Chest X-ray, PA view. Patient: 69 years old, sex F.
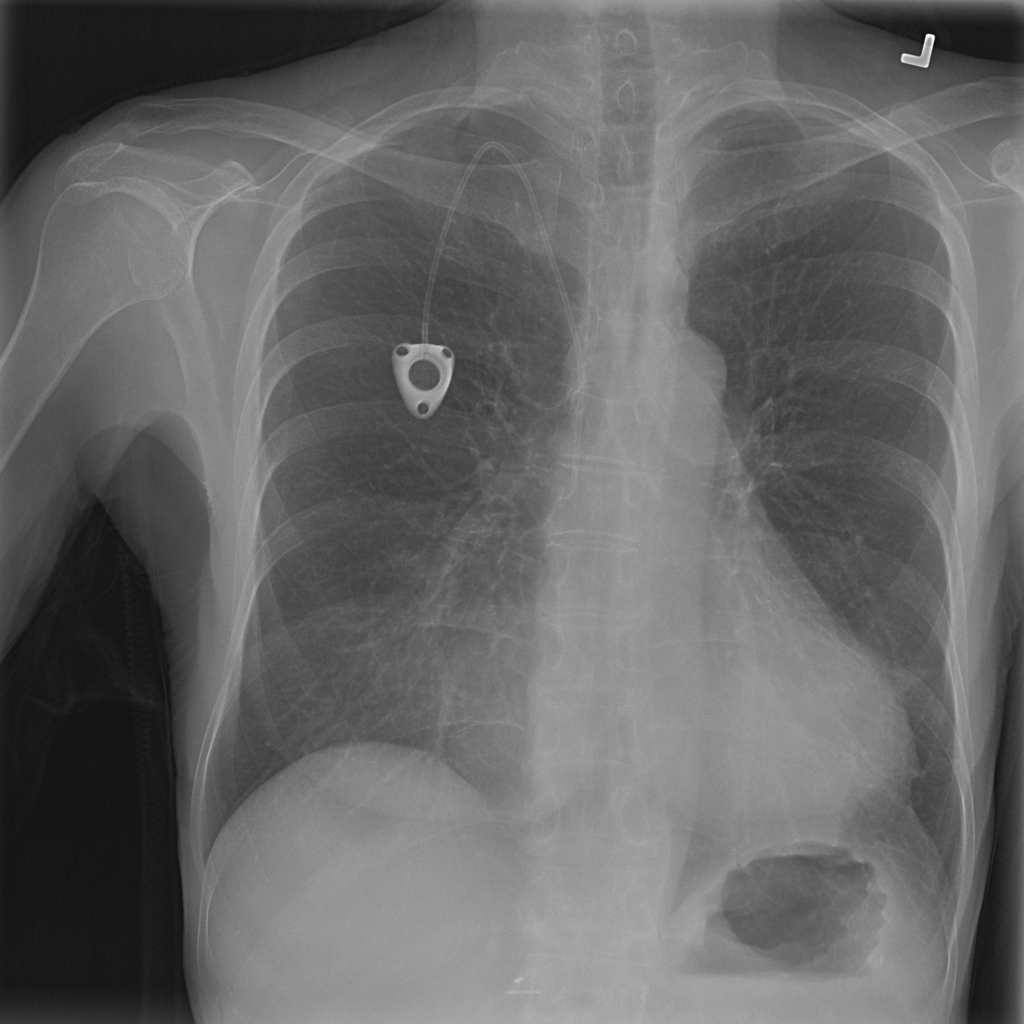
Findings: No Finding